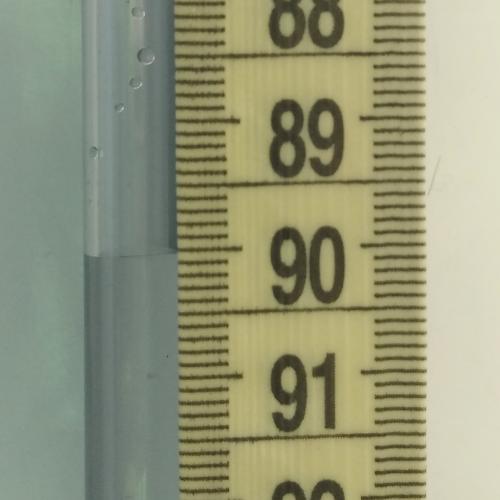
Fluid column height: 90.0 cm